Question: I'm using 'ggplot2', which by default creates histograms with fixed bin widths and whose bin labels are plotted in the center of each bin.
What I want instead is a variable-width histogram whose bin labels are representative of the end points of each bin, like this plot:

To produce this example plot, I manually entered the bin parameters and shifted the bins to align them with their end points:
'''
income=data.frame(lx=c(0,10,25,50,100),rx=c(10,25,50,100,150),y=c(20,28,27,18,7))
income$width = income$rx-income$lx
ggplot(income, aes(lx+width/2,y/width)) + geom_bar(aes(width=rx-lx), color='black', stat='identity') +
scale_x_continuous(breaks=unique(c(income$lx,income$rx))) + labs(x='Income (thousands of $)', y='% per thousand $')
'''
But I want to do this automatically, from the original data. (The original data can be approximated using the following code):
'''
incomes=unlist(sapply(1:nrow(income), function(i) sample(income$lx[i]:(income$rx[i]-1),income$y[i],replace=TRUE)))
widths=unlist(sapply(1:nrow(income), function(i) rep(income$rx[i]-income$lx[i],income$y[i])))
incomes=data.frame(incomes, widths)
'''
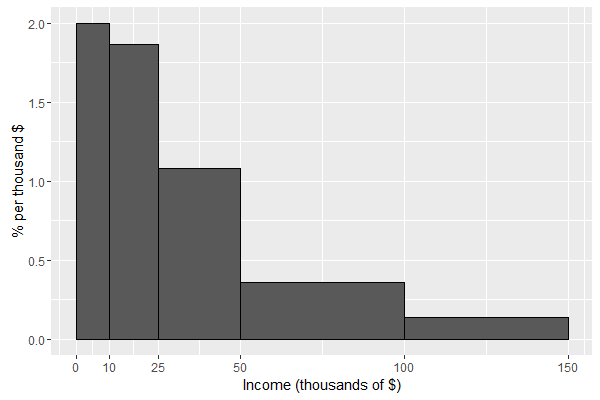
Answer: You can produce a variable width histogram by specifying the desired 'breaks' in 'geom_histogram'. Use 'y=..density..' (rather than the default, which is based on counts), so that the bars will be normalized to their proportion of the total bar area.
'''
breaks = c(0,10,25,50,100,150)
ggplot(incomes, aes(incomes)) +
geom_histogram(aes(y=..density..),
color="black", fill="grey40", breaks=breaks) +
scale_x_continuous(breaks=breaks)
'''
<URL>